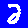
Digit: 2